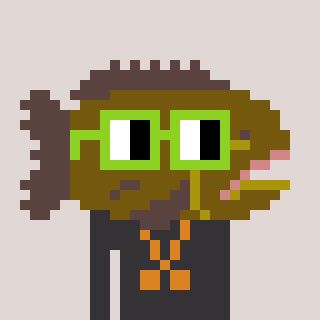
a pixel art character with square light green glasses, a grouper-shaped head and a grayscale-colored body on a warm background